Field crop: tomato
Growth stage: 1
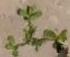
Species: portulaca